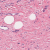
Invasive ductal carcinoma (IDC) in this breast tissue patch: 0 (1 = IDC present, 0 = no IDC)